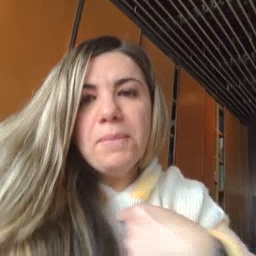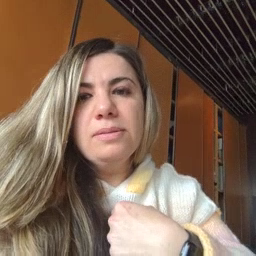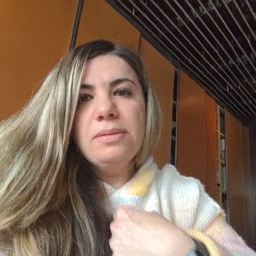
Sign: minemy